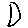
Label: moon